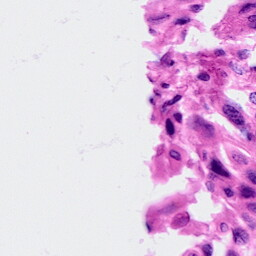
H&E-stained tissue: Cervix